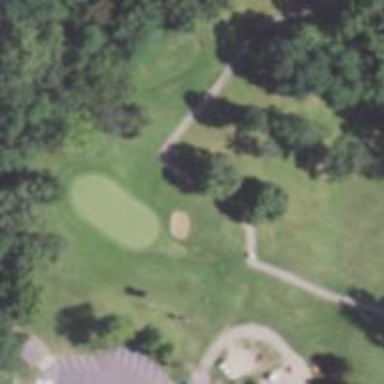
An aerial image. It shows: Path for both road and golf.